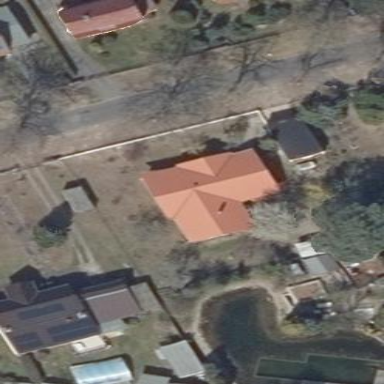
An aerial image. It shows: Gabled roof house.